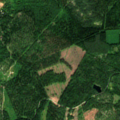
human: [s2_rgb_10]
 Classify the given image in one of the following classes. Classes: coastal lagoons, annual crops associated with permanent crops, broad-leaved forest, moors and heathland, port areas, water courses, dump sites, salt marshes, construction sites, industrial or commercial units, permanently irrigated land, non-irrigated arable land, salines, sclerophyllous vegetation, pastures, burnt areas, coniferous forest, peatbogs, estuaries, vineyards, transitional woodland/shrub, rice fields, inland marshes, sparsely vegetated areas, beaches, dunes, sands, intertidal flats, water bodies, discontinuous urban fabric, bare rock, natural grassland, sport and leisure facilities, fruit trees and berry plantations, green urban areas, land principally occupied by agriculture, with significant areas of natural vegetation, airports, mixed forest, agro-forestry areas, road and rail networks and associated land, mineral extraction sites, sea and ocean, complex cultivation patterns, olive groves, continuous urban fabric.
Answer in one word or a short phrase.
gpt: non-irrigated arable land, coniferous forest, mixed forest, sea and ocean